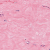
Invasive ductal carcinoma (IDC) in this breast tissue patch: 0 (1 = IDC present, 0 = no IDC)